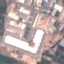
Land use / land cover class: Industrial